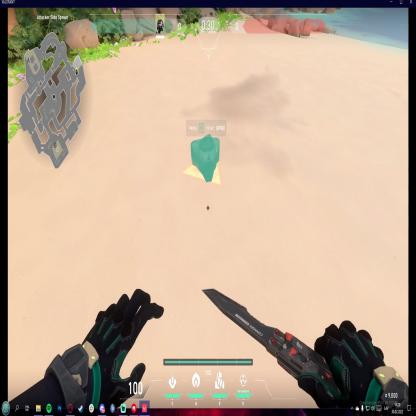
Label: dropped spike